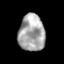
Tissue: prostate
Cell type: Epithelial cells
Senescence score: 0.3459
Nuclear area (px): 944
Mean DAPI intensity: 166.412